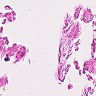
Metastatic tissue present: no